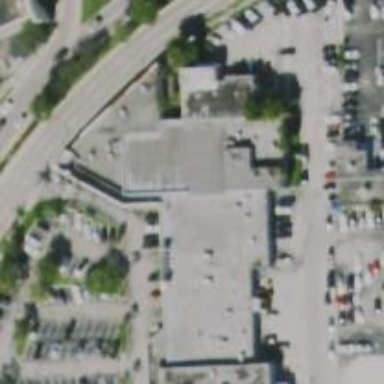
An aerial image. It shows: Car rental facility.